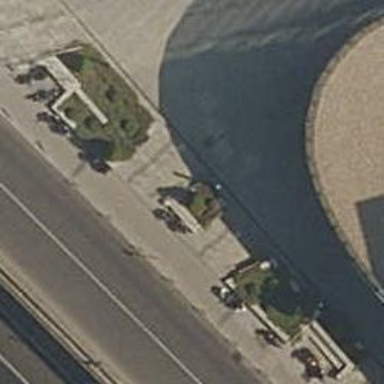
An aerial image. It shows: Set of steps on the road with adjacent ramp.